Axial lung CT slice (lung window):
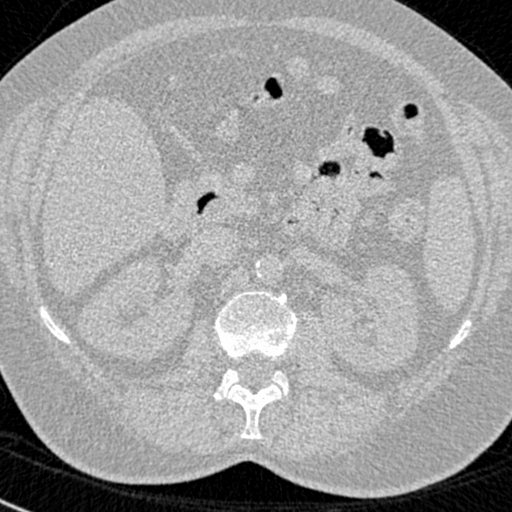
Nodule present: no